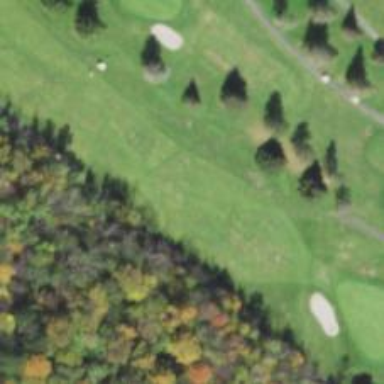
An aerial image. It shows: Golf hole.